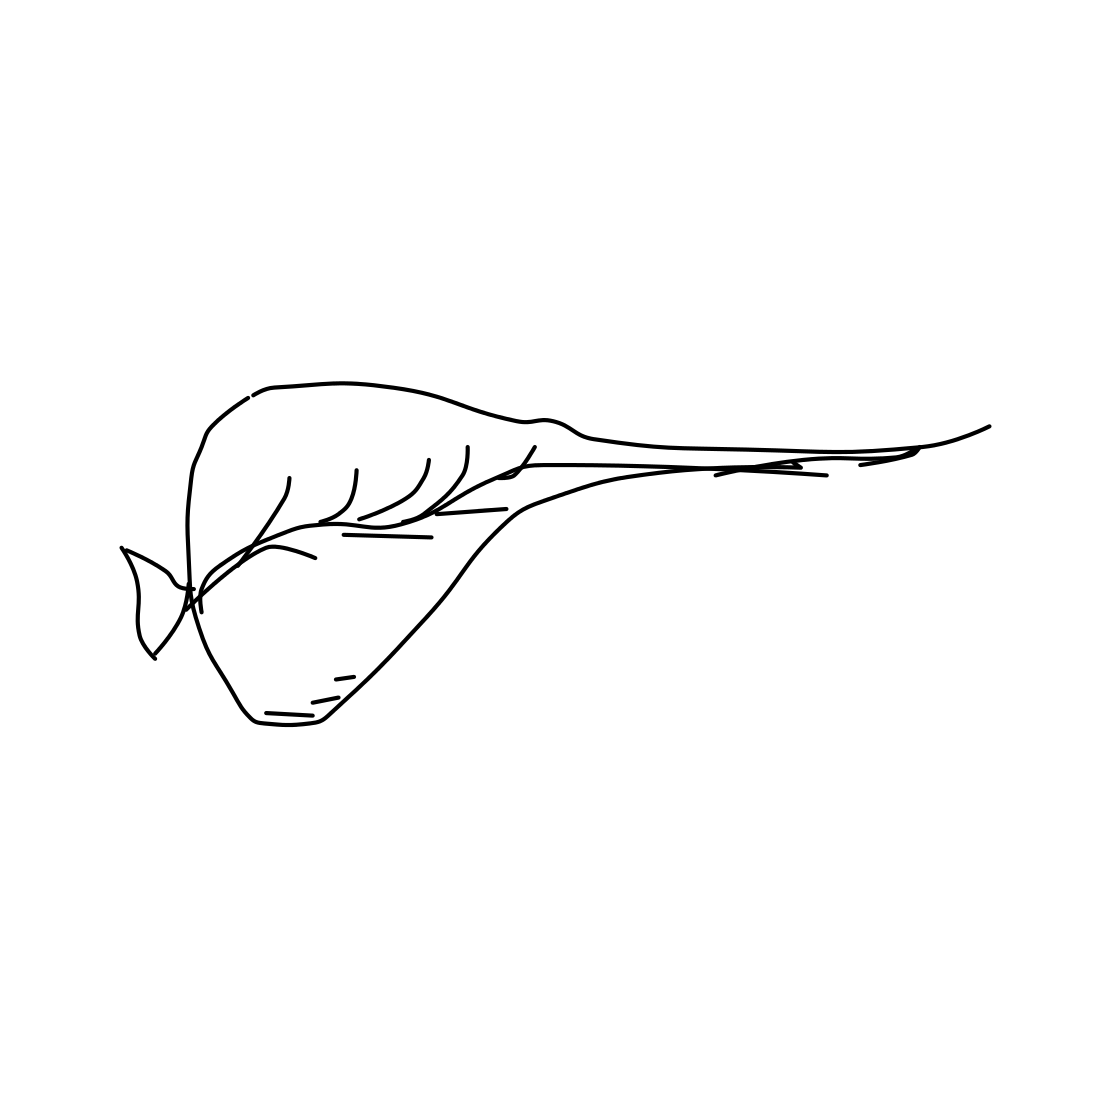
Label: leaf